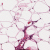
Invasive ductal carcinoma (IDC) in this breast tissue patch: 0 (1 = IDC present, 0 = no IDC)